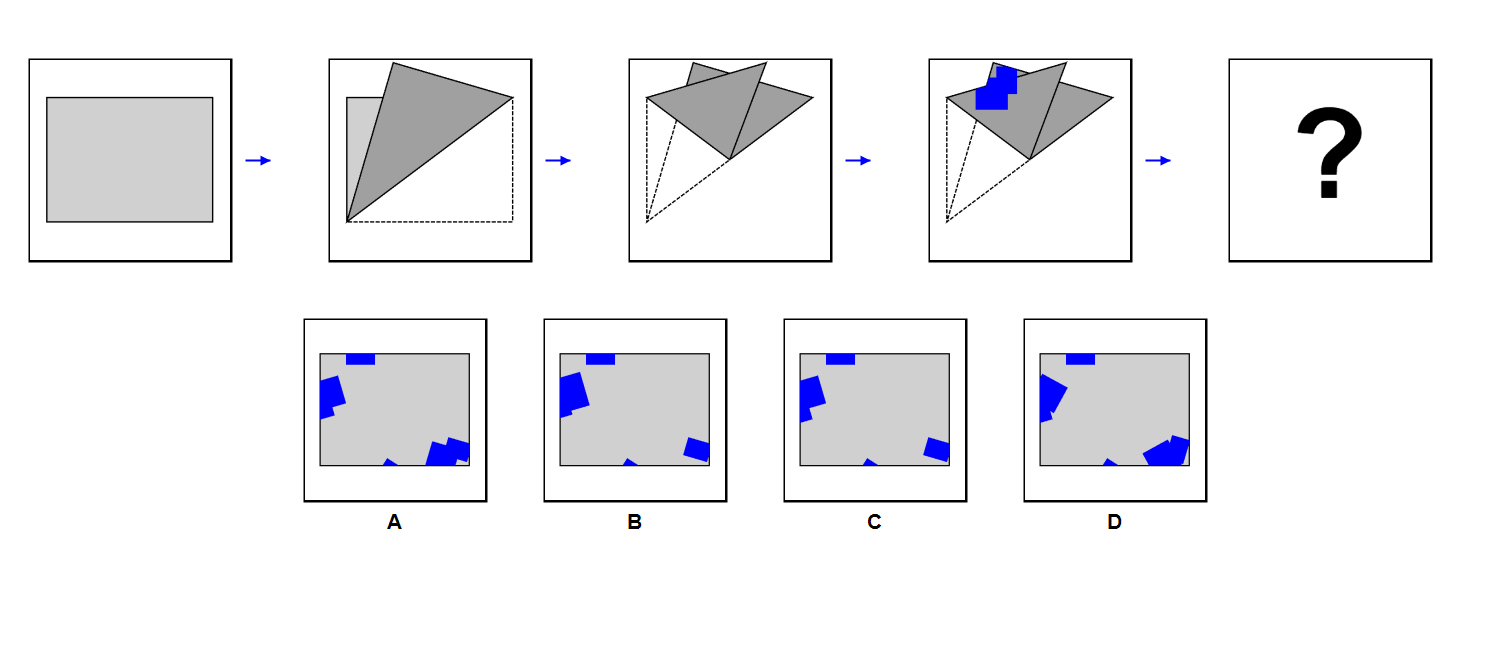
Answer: A